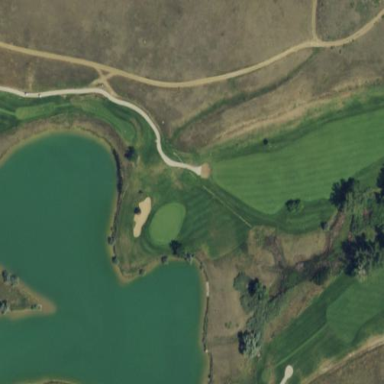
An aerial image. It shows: Golf fairway surrounded by grass.